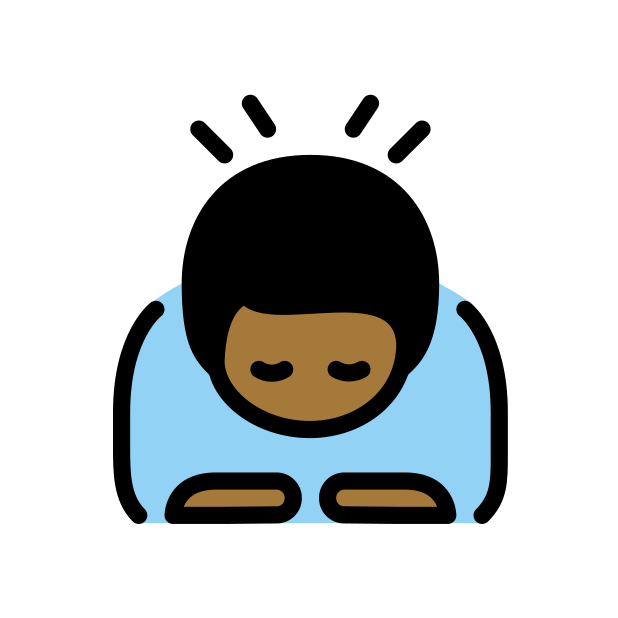
man bowing: medium-dark skin tone